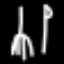
Label: fork